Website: bh-photo
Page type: store-pickup
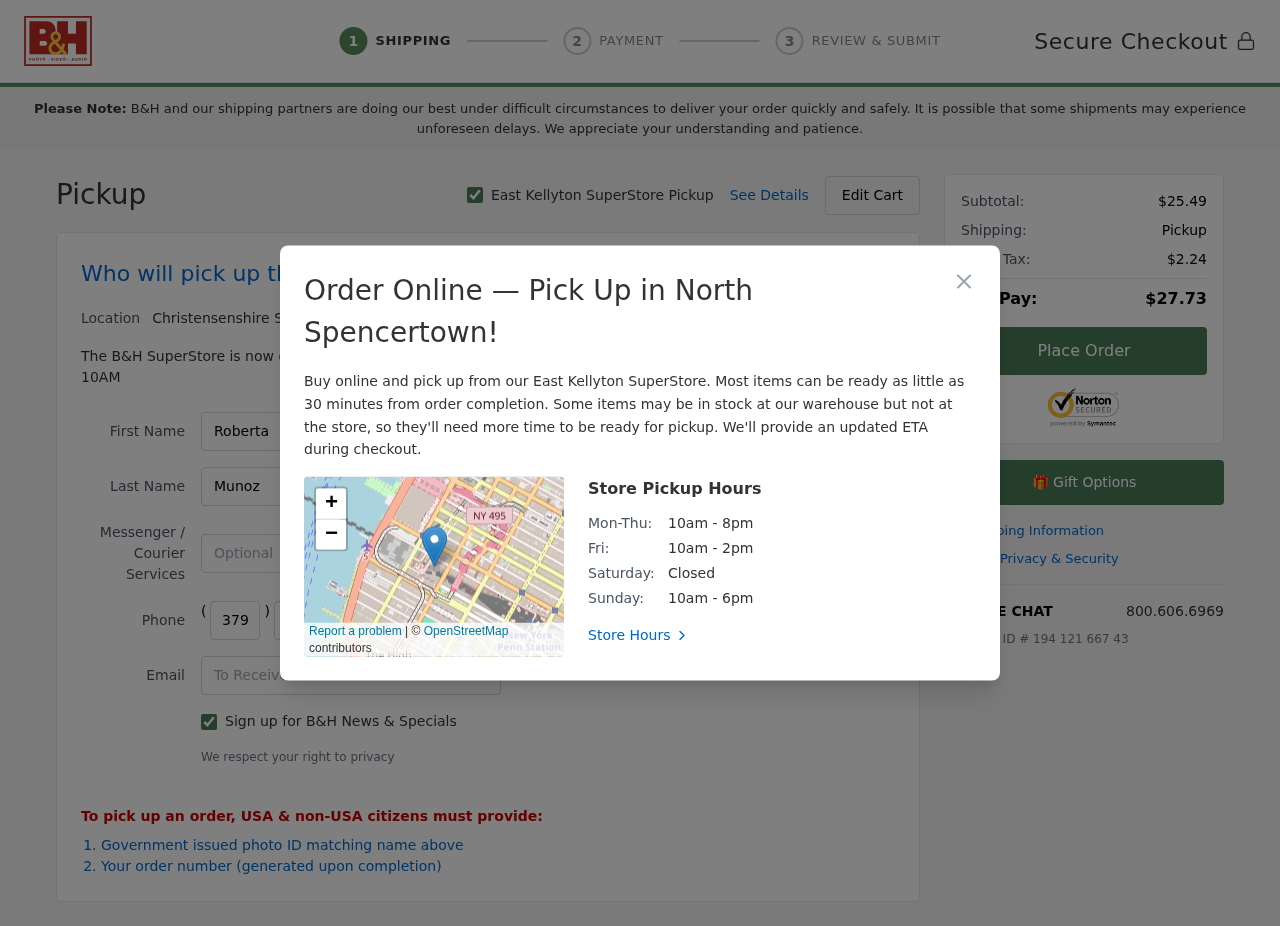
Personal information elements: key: PII_CITY
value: East Kellyton
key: PII_CITY2
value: Christensenshire
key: PII_CITY3
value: North Spencertown
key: PII_EMAIL
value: roberta_munoz@hotmail.com
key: PII_FIRSTNAME
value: Roberta
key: PII_LASTNAME
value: Munoz
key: PII_PHONE_AREA
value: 379
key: PII_PHONE_PREFIX
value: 937
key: PII_PHONE_SUFFIX
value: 1175
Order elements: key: ORDER_SUBTOTAL
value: $25.49
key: ORDER_TAX
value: $2.24
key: ORDER_TOTAL
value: $27.73
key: ORDER_ID
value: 194 121 667 43